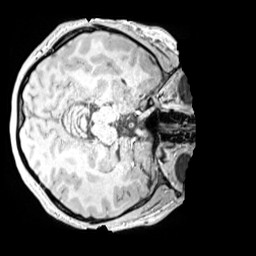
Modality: MP2RAGE
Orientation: axial
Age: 11
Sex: female
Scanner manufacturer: siemens
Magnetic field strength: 3 T
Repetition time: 4 s
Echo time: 0.00299 s